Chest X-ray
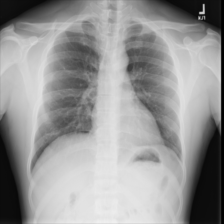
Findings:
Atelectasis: negative
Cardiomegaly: negative
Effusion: negative
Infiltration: negative
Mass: negative
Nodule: negative
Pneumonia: negative
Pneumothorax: negative
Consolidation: negative
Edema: negative
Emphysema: negative
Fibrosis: negative
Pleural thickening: negative
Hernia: negative